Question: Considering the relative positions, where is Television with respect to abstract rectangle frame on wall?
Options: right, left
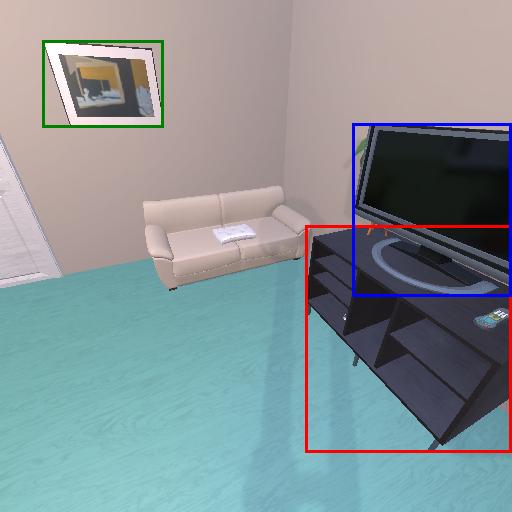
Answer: right